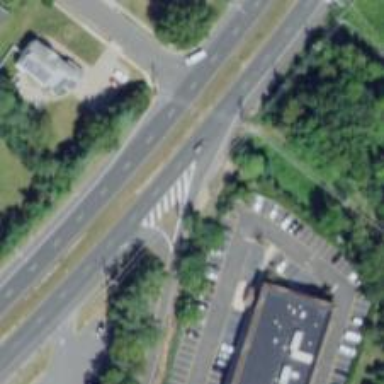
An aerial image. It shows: Trunk link highway.